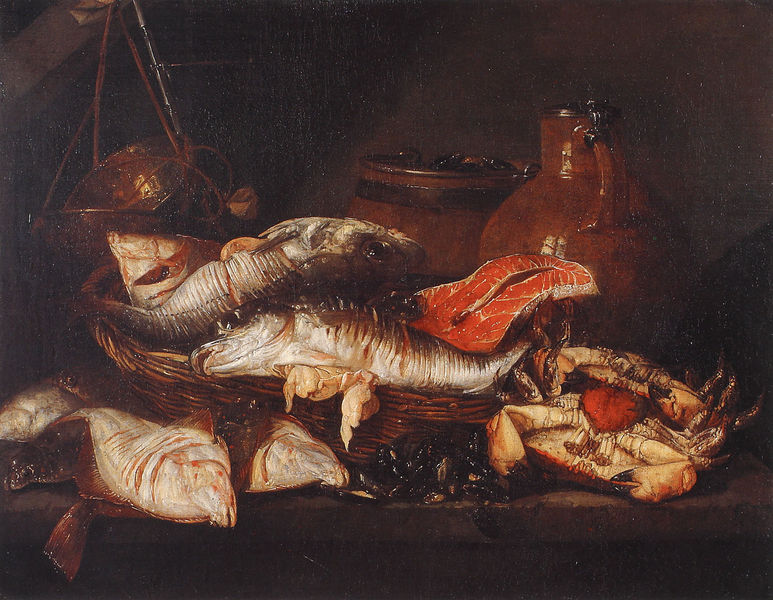
Titel: Fische in eine Korb in der Nähe einer Skala
Künstler: Abraham van Beyeren
Institution: Philadelphia, Museum of Art
Schlagwörter: dunkel, gemälde, wasser, braun, schwarz, tisch, rot, trinken, tod, tot, bild, öl, schuppen, kanne, krug, stilleben, topf, schiff, liegen, essen, wein, korb, metall, fleisch, krabbe, meeresfrüchte, moräne, angel, fass, lachs, küche, fisch, krüge, muscheln, schüsseln, eimer, fische, forelle, krebs, krebse, flosse, krabben, filet, tote fische, kupfergeschirr, dinkel, miesmuscheln, taschenkrebse, feisch, kambala, ceramik